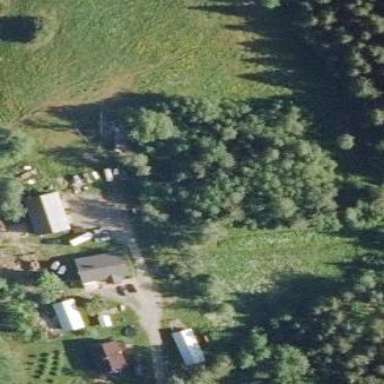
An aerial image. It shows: Farmyard area.